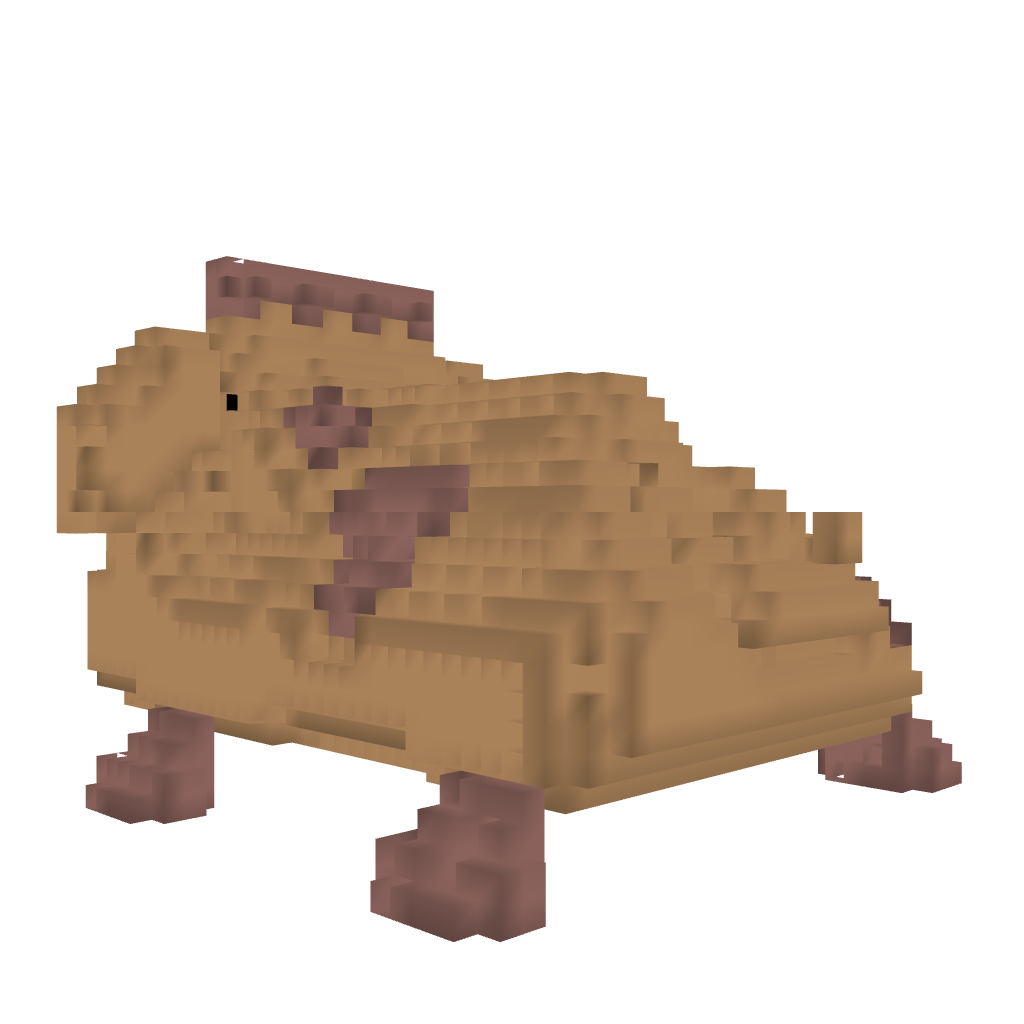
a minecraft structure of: Puppy PillowPet good quality